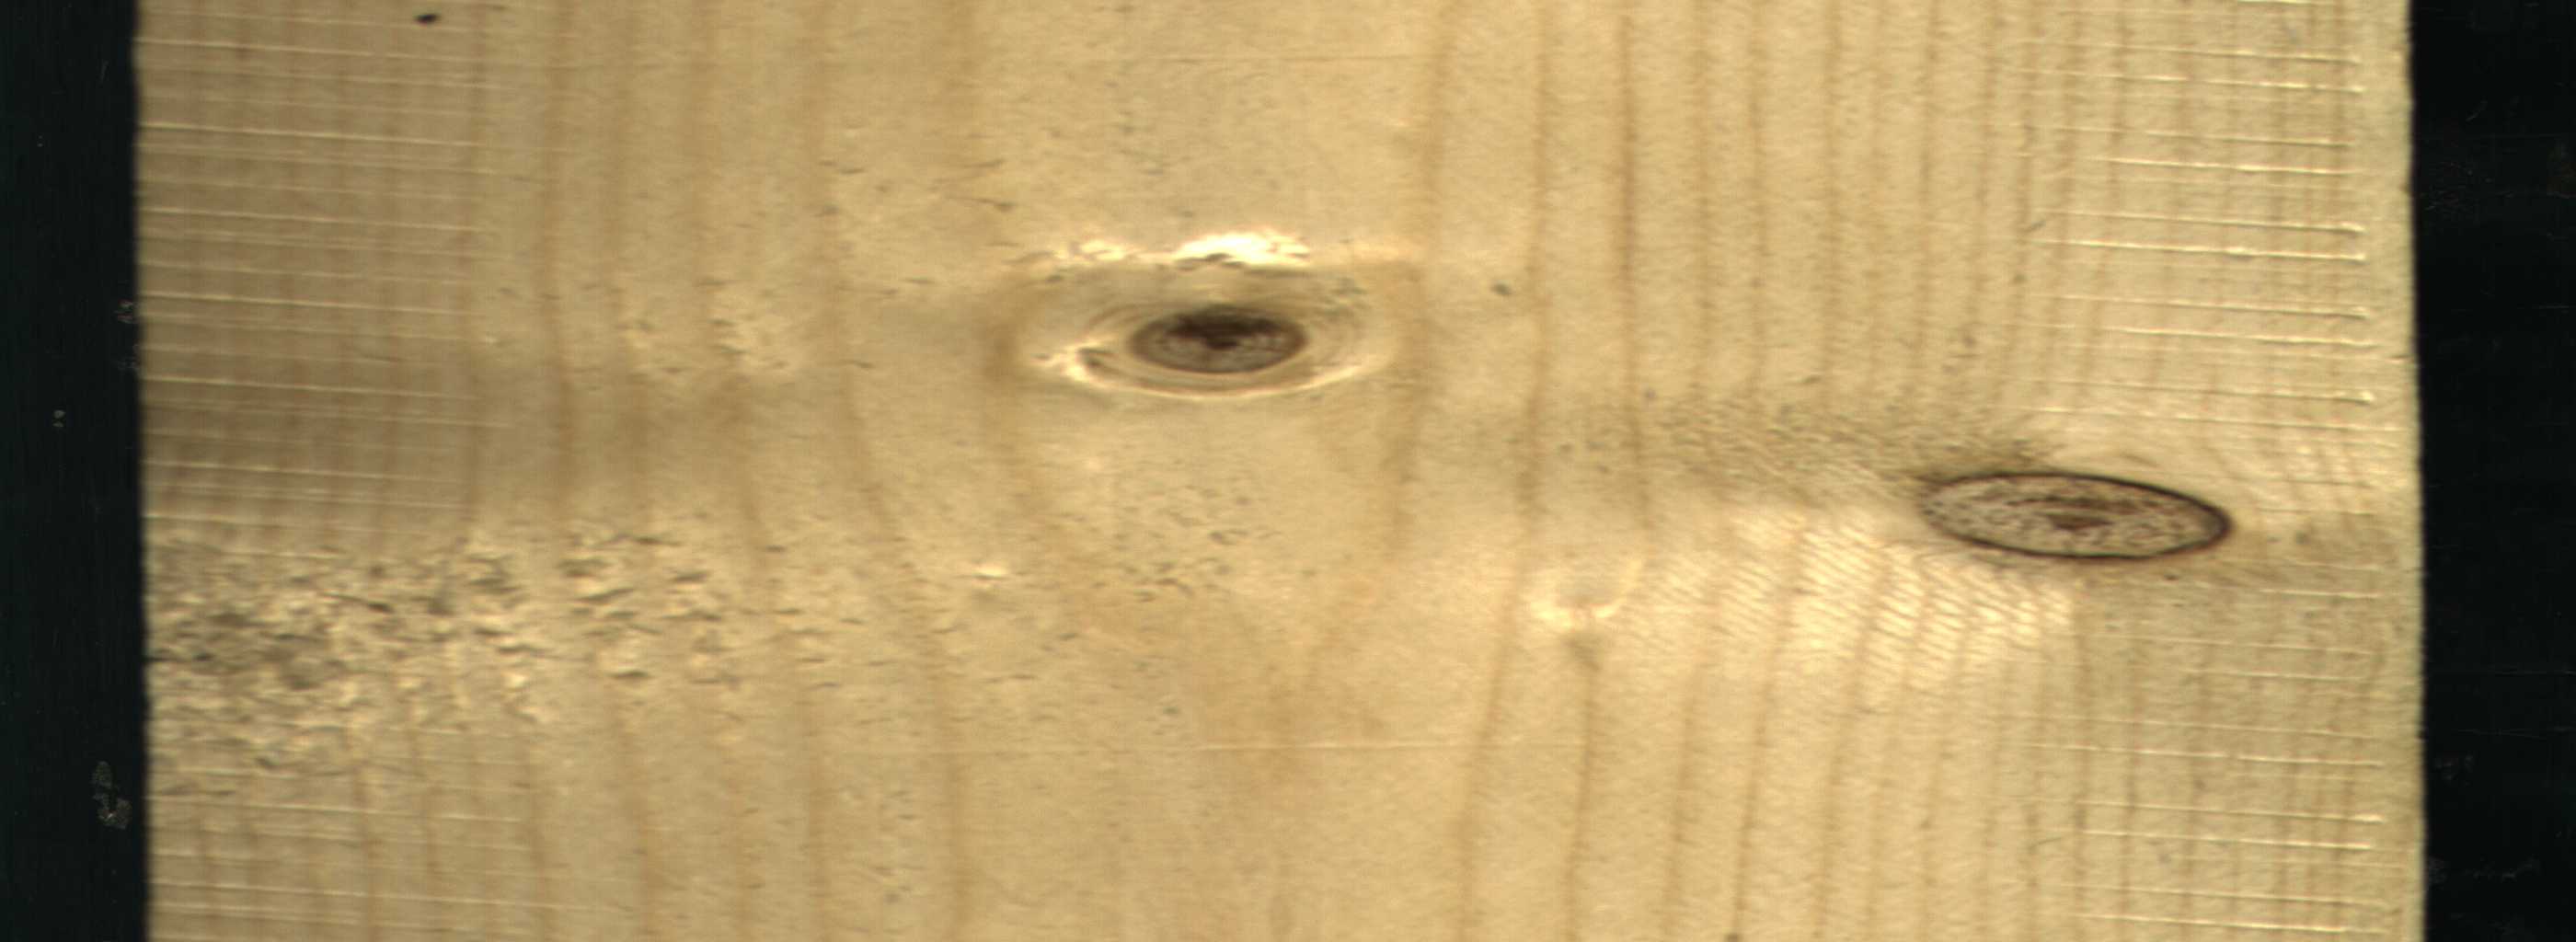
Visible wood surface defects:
Dead_Knot
Dead_Knot